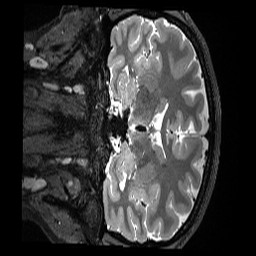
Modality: T2w
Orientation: coronal
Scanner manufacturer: siemens
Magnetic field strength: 3 T
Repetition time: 3.2 s
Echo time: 0.563 s